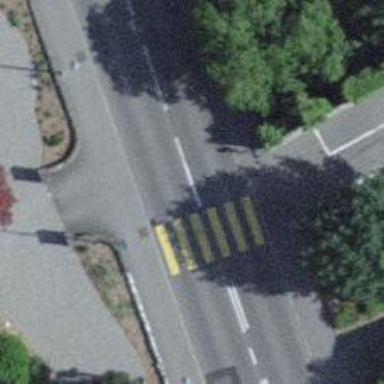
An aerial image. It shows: Marked crossing on the road.